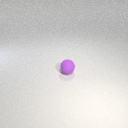
small purple rubber sphere